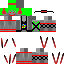
A female human skin with dark skin, wearing brown bald dressed in a green hoodie and red pants, featuring a closed mouth.